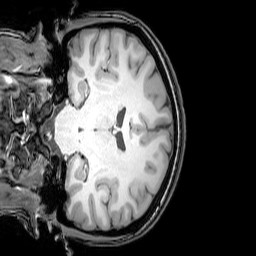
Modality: T1w
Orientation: coronal
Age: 25
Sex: female
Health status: healthy
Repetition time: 0.081 s
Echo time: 0.037 s